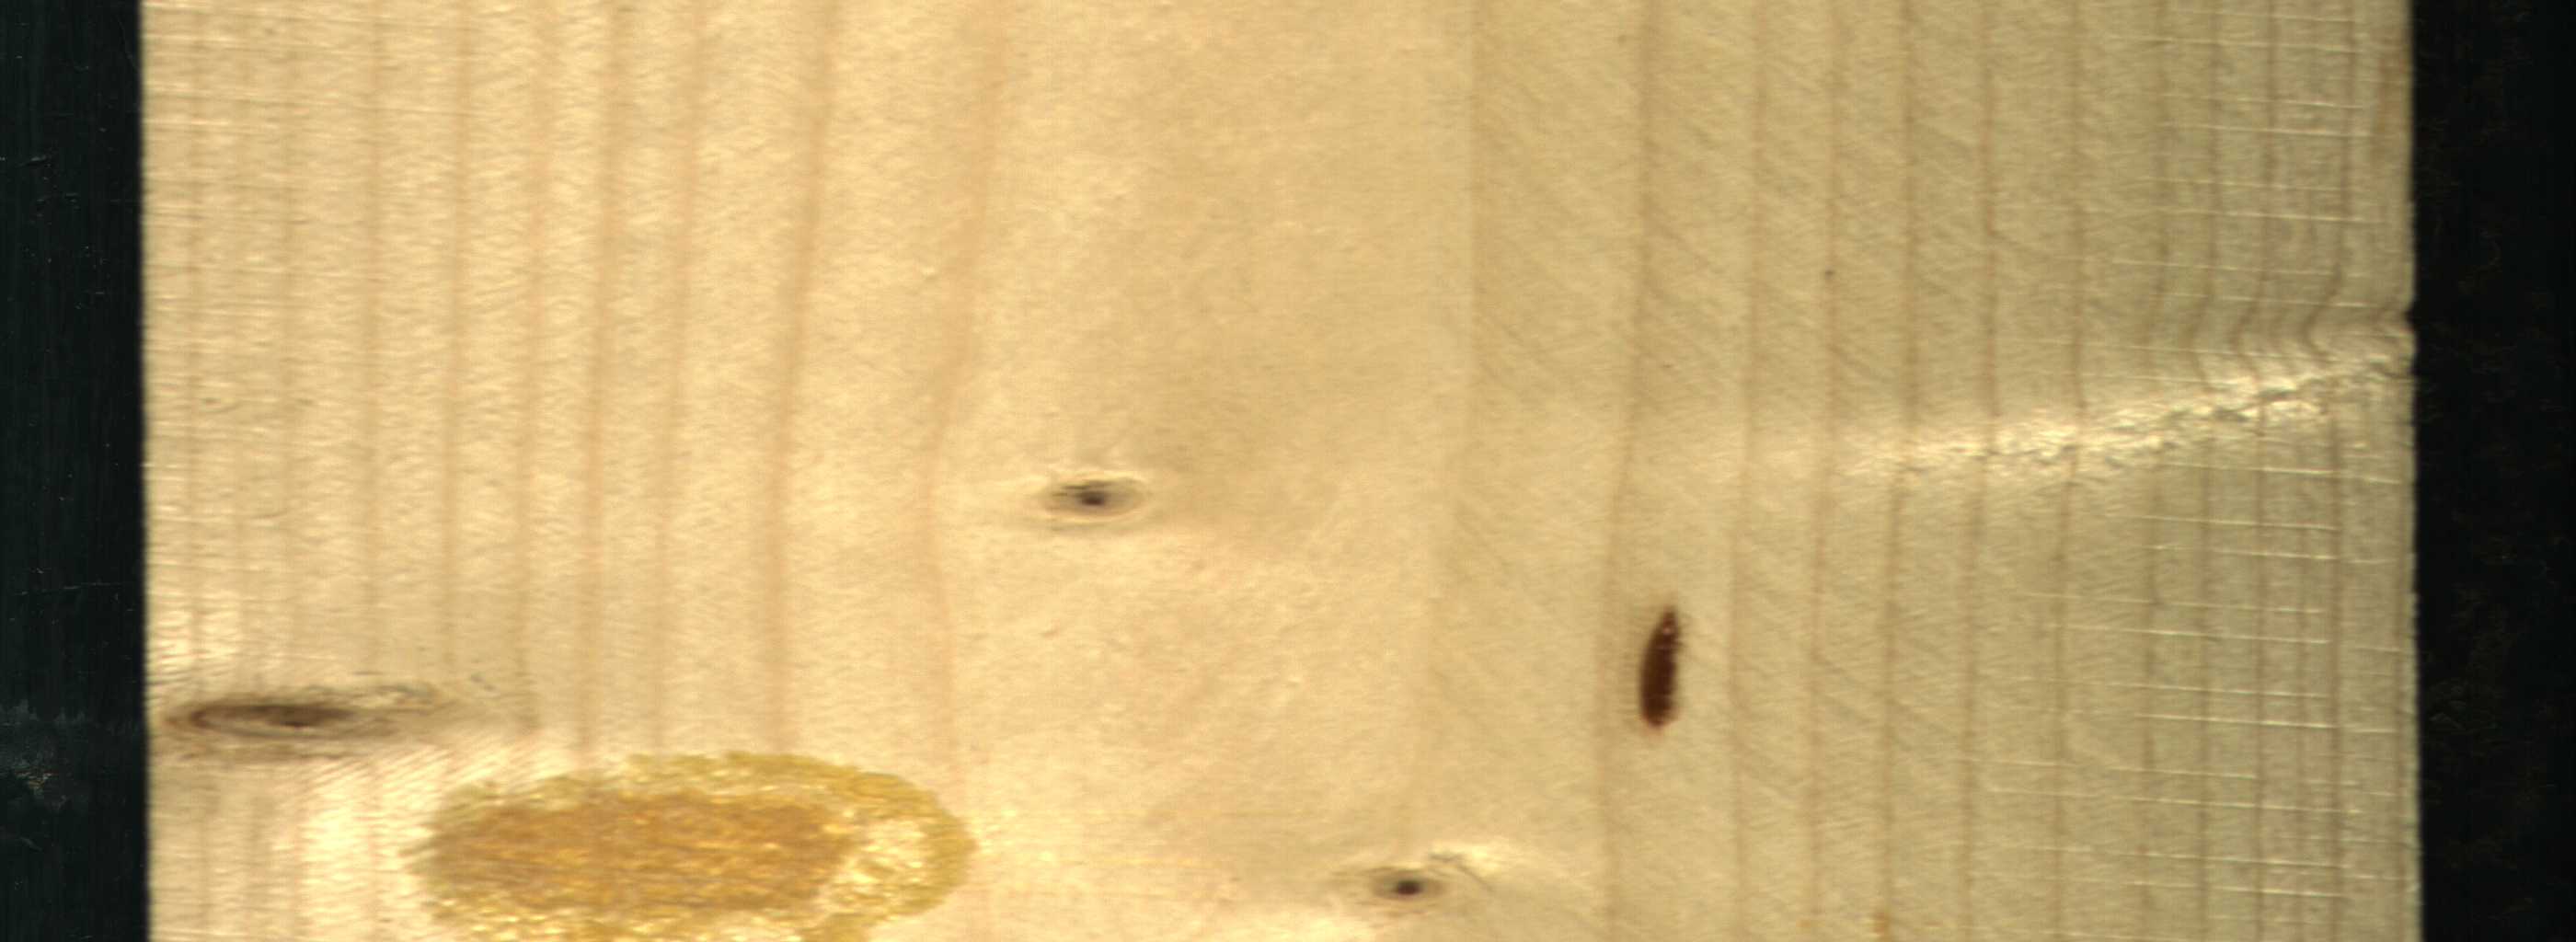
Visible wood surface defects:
resin
resin
Live_Knot
Live_Knot
Live_Knot